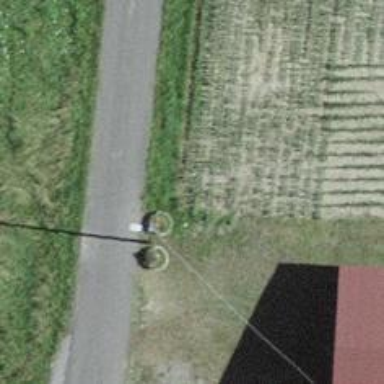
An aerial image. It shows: Block barrier.